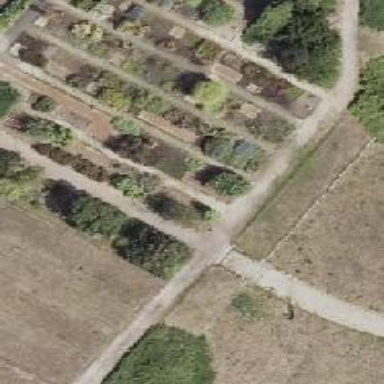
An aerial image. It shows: Flowerbed.